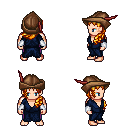
a pixel art fantasy rpg character, male body template, human, light skin, blue robe, magenta pants, light blonde left-swept hairstyle, leather cap, white cloth bracers, four views (front, back, left, right), 2x2 character sprite sheet, small pixel art, hard edges, no anti-aliasing